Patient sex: M
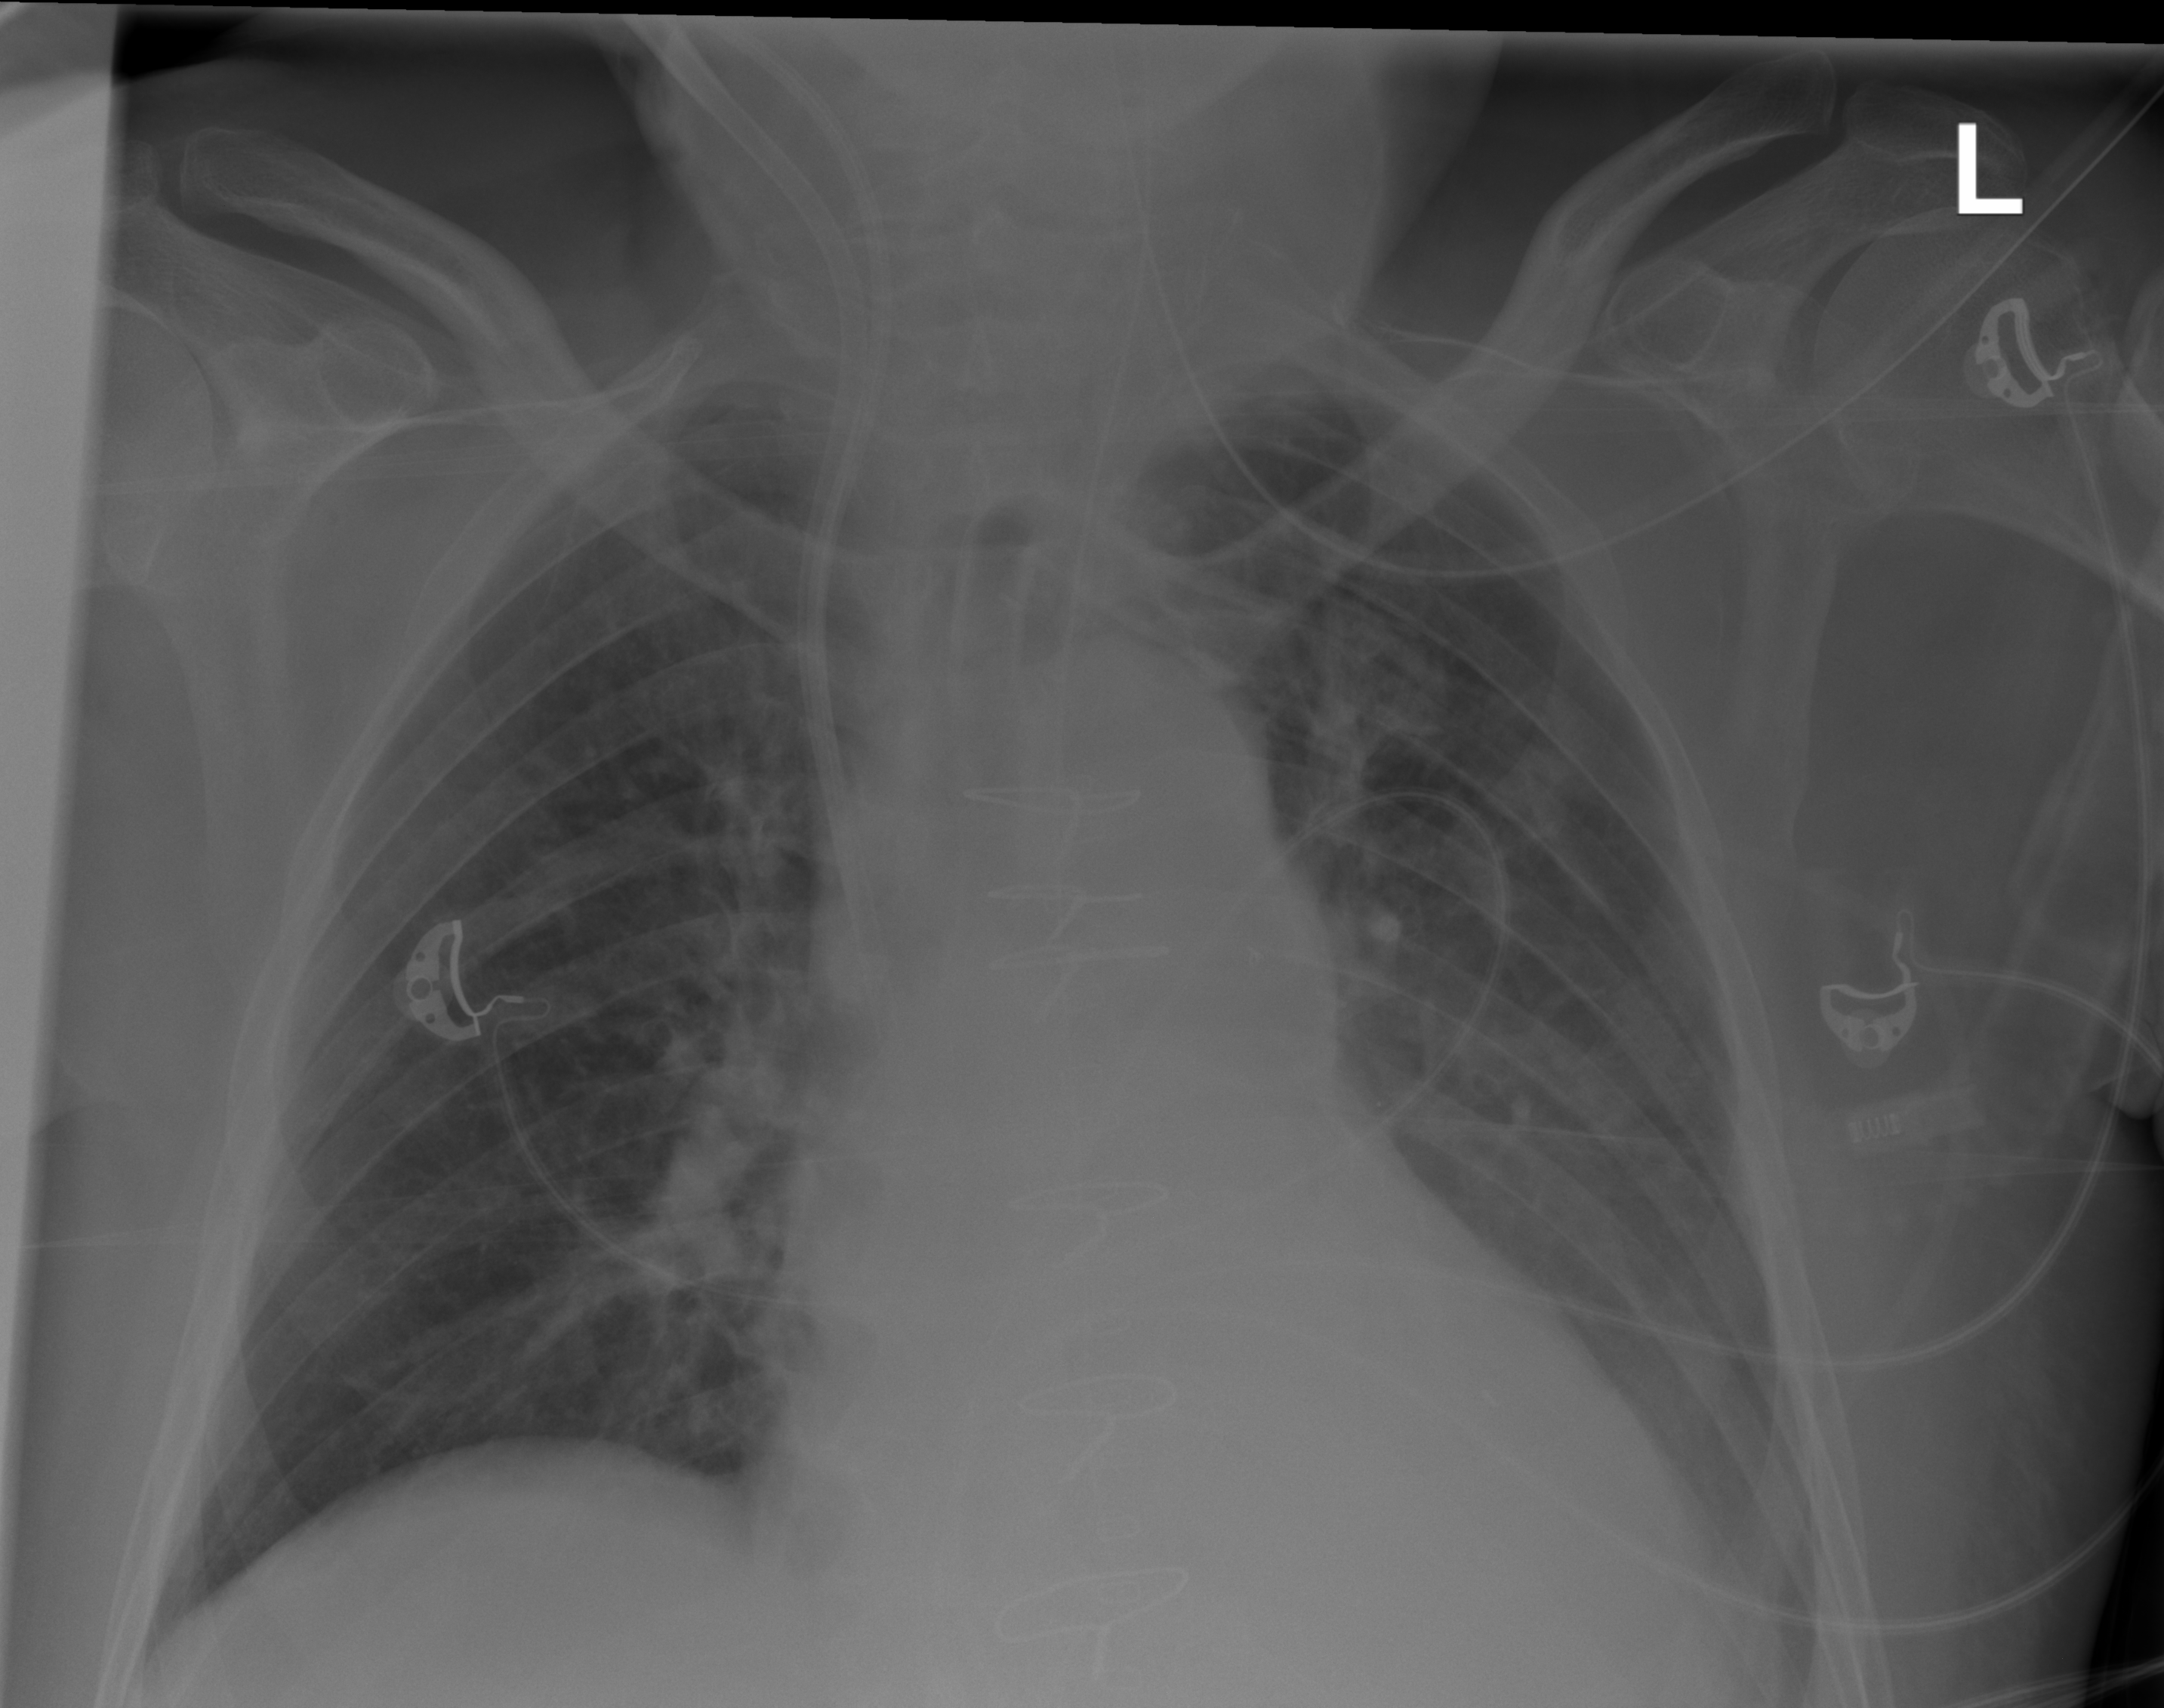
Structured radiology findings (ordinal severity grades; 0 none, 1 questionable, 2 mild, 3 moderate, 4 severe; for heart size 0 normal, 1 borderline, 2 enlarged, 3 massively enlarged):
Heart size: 2
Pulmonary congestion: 0
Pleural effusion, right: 0
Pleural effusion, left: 2
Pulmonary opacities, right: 0
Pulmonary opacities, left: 0
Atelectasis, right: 0
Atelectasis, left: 2